Field crop: maize
Growth stage: 2
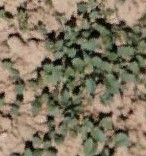
Species: convolvulus